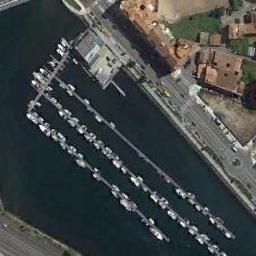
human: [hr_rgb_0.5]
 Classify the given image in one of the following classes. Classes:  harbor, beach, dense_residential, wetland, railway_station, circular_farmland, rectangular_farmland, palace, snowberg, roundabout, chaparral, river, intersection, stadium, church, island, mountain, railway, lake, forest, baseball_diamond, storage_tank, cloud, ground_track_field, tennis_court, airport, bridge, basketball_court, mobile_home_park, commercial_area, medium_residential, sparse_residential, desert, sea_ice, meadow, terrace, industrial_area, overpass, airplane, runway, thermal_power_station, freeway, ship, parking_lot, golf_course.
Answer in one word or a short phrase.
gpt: harbor